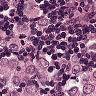
Metastatic tissue present: yes